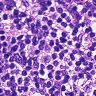
Metastatic tissue present: no